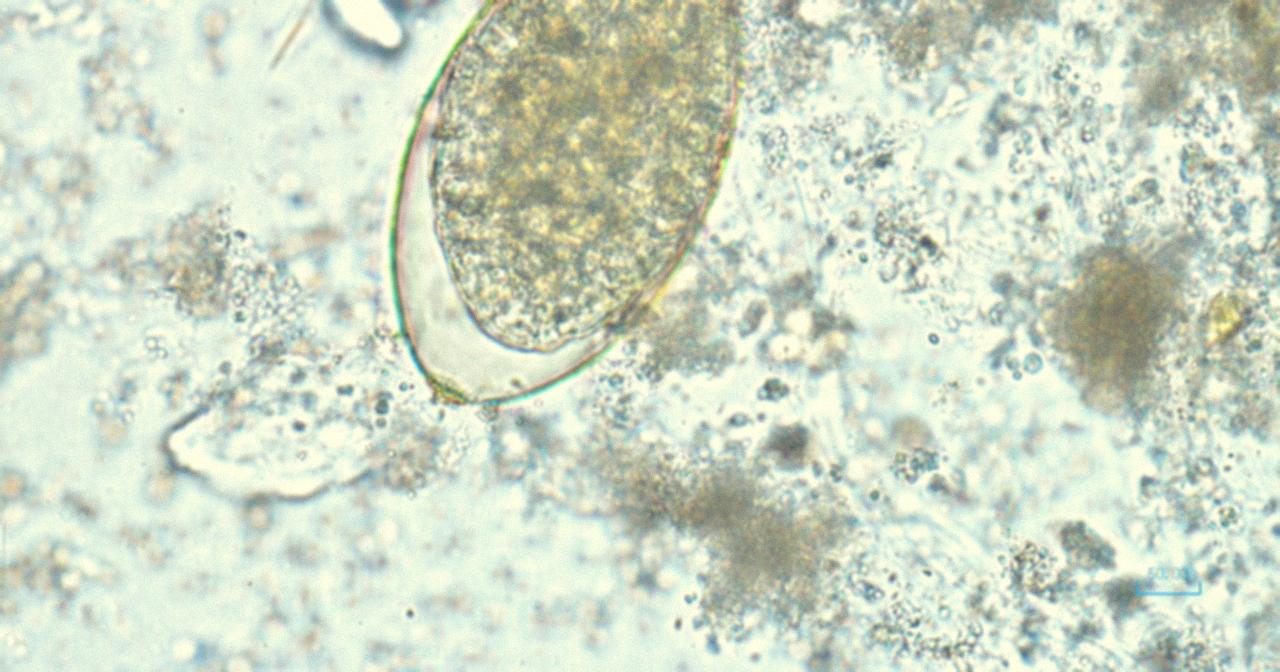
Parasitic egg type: Fasciolopsis buski